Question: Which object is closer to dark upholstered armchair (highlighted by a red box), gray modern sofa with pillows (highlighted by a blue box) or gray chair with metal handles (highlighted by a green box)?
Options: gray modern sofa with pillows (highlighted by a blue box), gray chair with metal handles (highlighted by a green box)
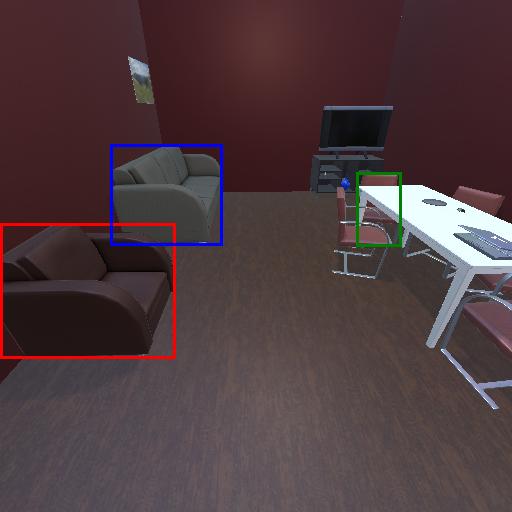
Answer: gray modern sofa with pillows (highlighted by a blue box)